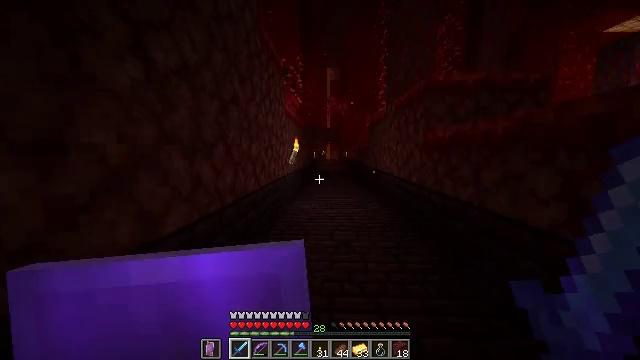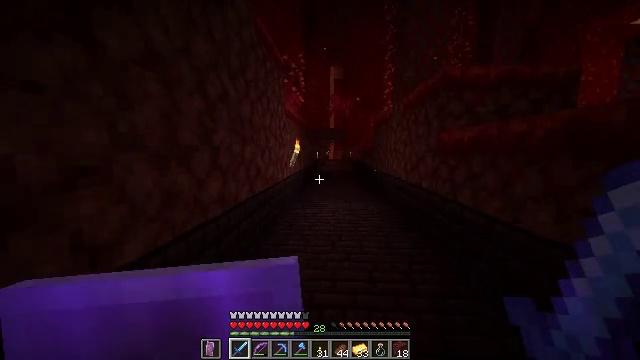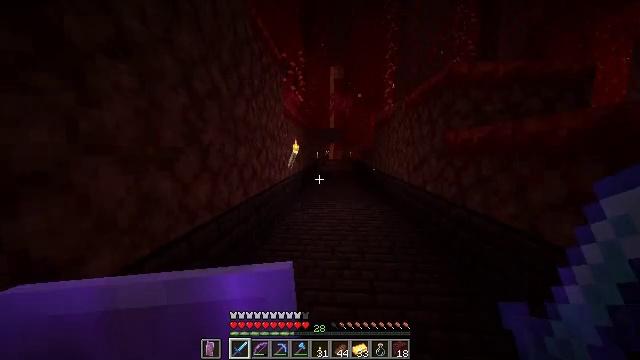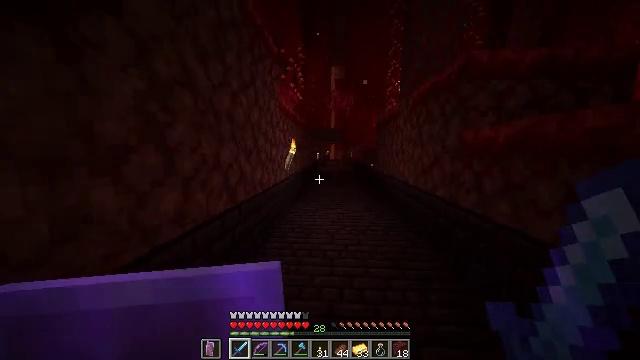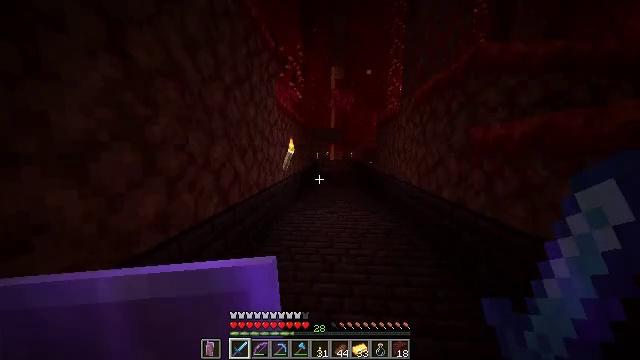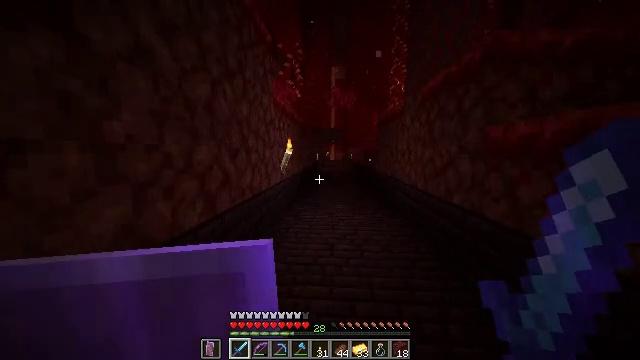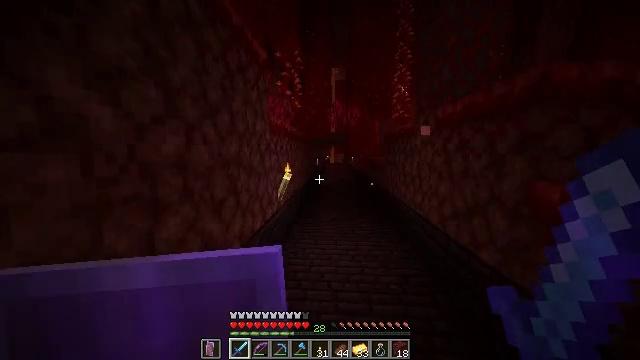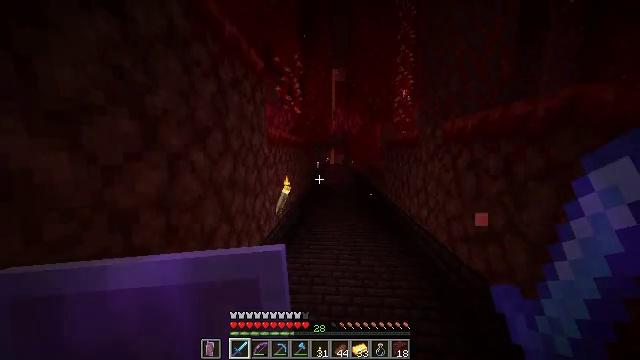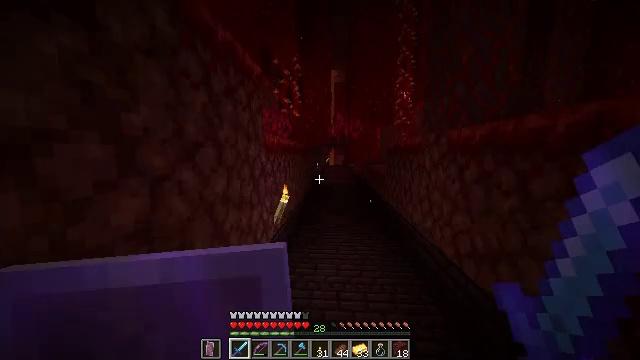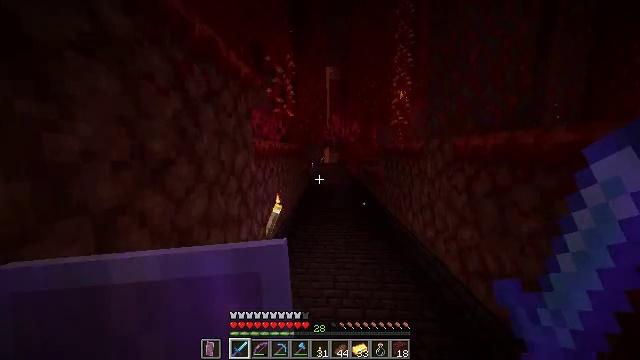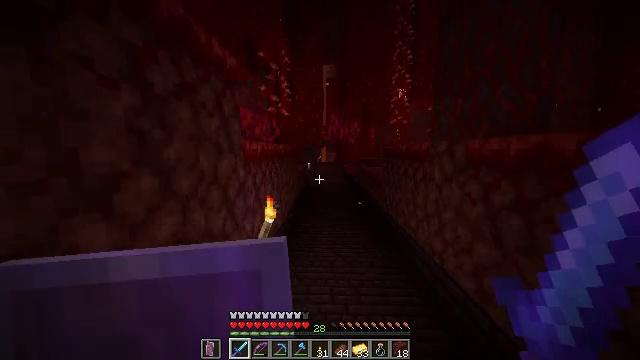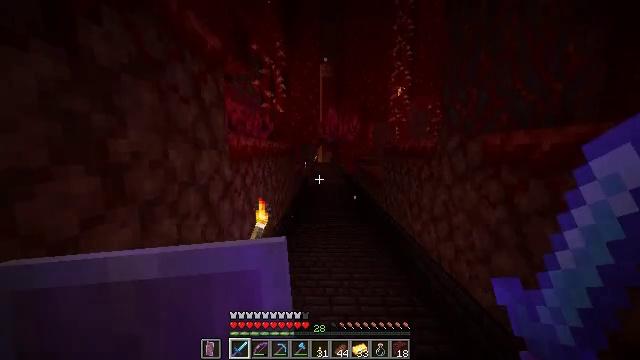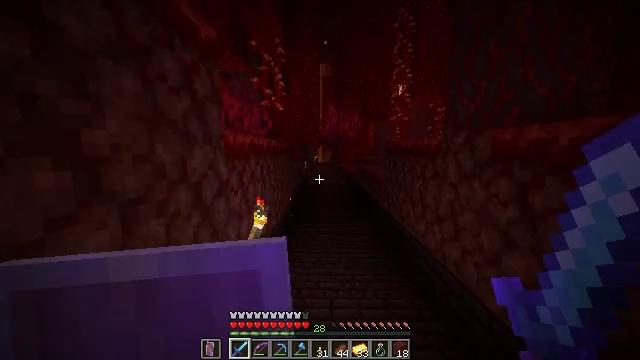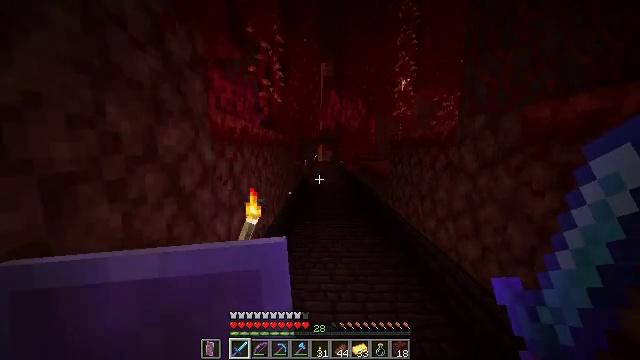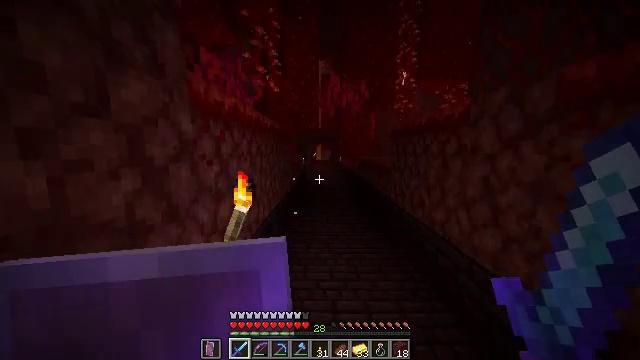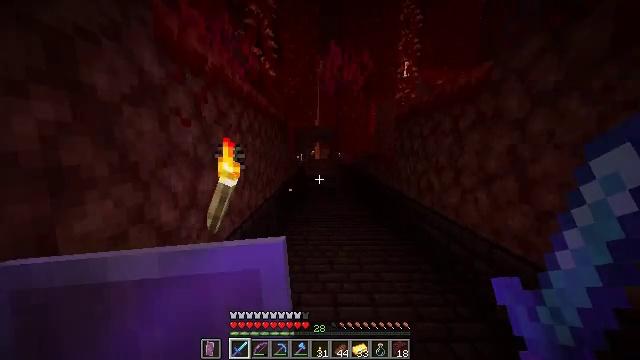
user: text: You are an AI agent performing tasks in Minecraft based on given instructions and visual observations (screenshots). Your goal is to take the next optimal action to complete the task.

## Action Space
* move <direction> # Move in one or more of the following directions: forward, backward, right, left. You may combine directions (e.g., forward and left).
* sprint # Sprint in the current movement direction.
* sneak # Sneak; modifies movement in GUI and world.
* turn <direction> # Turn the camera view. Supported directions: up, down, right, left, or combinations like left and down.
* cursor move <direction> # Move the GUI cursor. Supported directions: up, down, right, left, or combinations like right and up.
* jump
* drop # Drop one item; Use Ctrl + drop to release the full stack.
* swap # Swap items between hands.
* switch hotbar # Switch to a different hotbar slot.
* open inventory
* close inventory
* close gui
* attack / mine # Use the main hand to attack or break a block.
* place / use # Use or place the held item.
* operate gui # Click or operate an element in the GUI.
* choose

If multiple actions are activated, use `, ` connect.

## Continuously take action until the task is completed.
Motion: motion action
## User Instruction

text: Remove crimson roots from the inventory.
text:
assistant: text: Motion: move forward
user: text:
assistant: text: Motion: move forward
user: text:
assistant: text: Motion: move forward
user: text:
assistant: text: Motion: move forward
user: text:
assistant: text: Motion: move forward, jump
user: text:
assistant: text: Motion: move forward, jump
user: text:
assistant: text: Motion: move forward, jump
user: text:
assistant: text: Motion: move forward
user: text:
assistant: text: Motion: move forward, turn right
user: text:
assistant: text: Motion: move forward
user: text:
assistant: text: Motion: move forward
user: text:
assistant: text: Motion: move forward
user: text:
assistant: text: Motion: move forward
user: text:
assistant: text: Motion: move forward
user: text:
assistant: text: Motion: move forward
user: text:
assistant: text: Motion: move forward
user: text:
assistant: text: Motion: move forward
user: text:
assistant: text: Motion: move forward, sprint
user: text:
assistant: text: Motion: move forward, sprint
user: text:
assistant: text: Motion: move forward, sprint
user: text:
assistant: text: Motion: move forward, turn right and up
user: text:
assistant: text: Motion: move forward
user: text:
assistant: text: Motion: move forward
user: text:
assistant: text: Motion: move forward
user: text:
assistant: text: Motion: move forward
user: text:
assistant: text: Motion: move forward, jump
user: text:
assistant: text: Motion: move forward, jump
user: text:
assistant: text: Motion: move forward, jump
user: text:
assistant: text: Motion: move forward, jump
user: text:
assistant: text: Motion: move forward